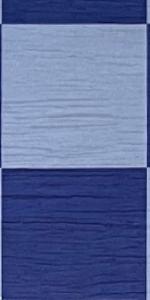
Label: Empty